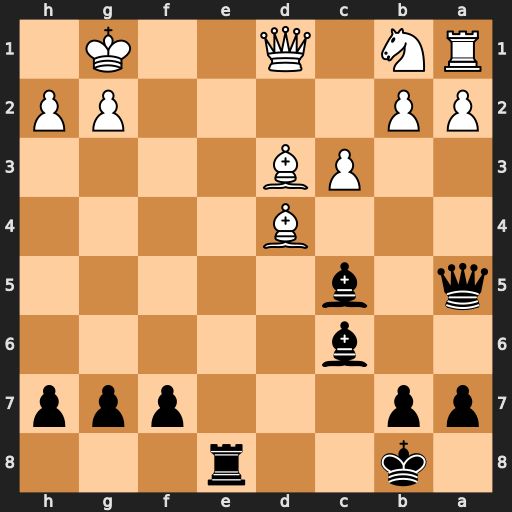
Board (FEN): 1k2r3/pp3ppp/2b5/q1b5/3B4/2PB4/PP4PP/RN1Q2K1
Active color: b
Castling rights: -
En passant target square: -
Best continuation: Bxd4+ cxd4 Re1+ Qxe1 Qxe1+